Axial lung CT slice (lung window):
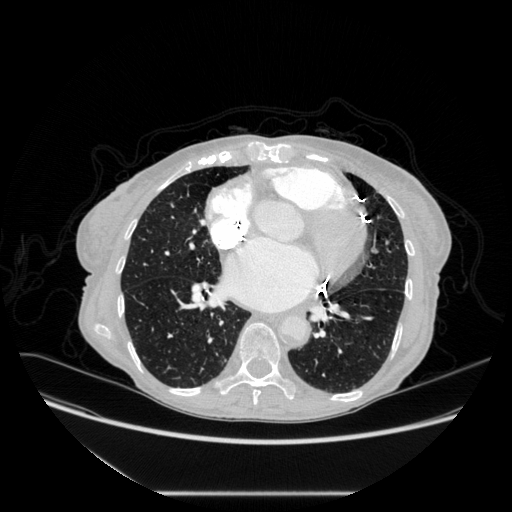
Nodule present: no